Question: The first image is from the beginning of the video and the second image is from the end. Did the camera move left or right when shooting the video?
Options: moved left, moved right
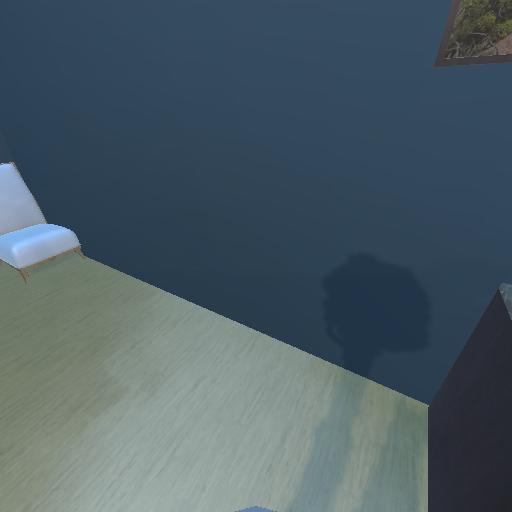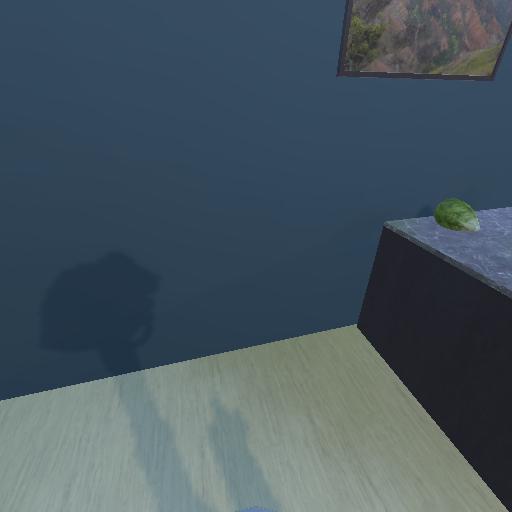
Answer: moved left